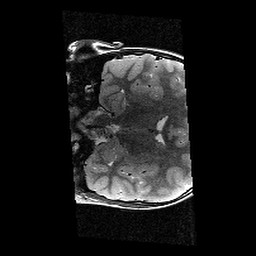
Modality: T2w
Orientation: coronal
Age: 11
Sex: female
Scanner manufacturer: siemens
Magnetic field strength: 3 T
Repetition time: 9.23 s
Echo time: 0.067 s